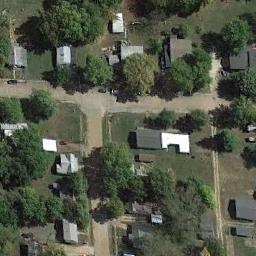
Label: residential